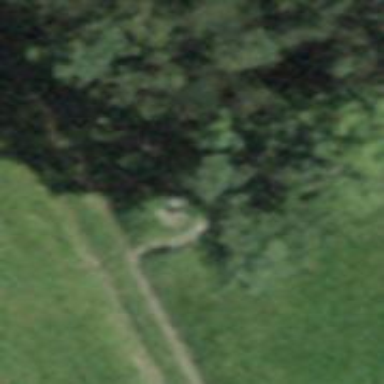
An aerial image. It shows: Bench.